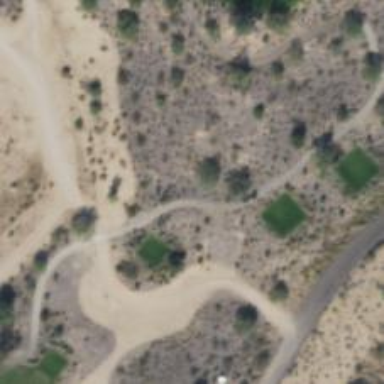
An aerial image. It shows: Path for both road and golf.